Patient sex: M
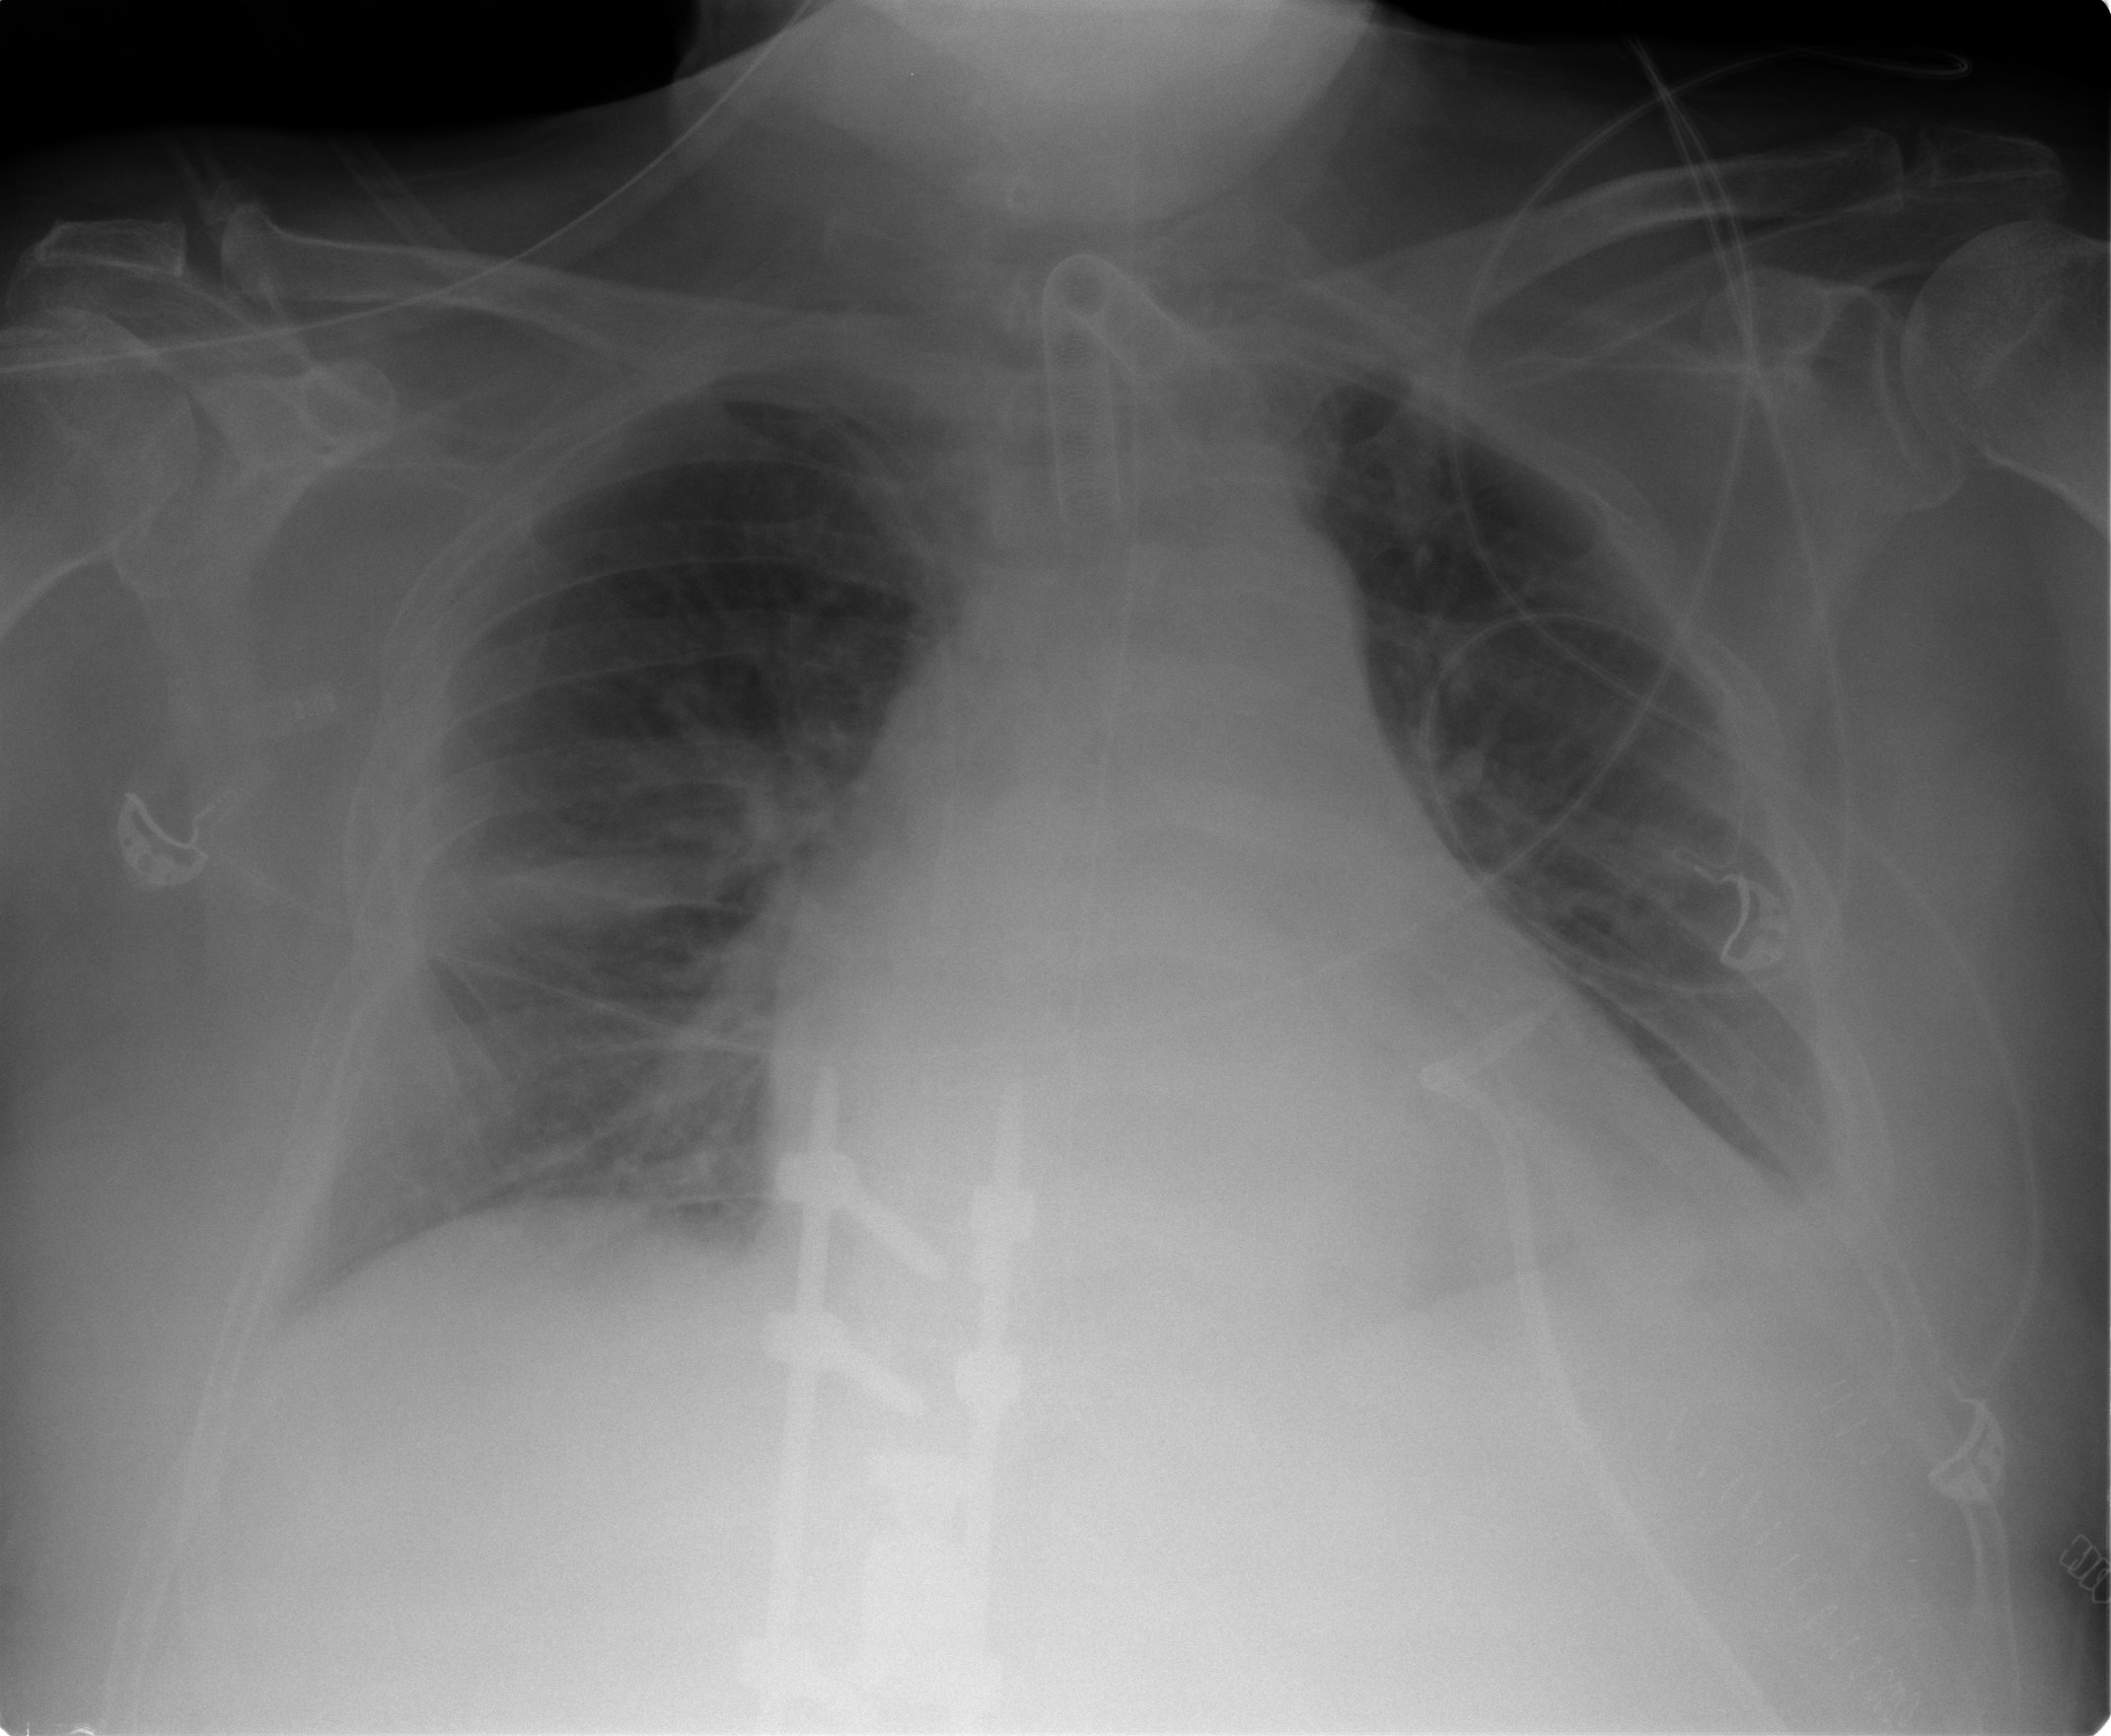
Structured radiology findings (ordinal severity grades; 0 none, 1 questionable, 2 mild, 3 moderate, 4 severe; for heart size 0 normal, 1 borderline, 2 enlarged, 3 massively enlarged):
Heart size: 2
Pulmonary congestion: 2
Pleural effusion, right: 0
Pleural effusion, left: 2
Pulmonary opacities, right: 1
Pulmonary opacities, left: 0
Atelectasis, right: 2
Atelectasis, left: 2